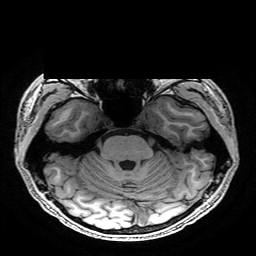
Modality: T1w
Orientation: coronal
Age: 21
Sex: male
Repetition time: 0.0077 s
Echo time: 0.0034 s